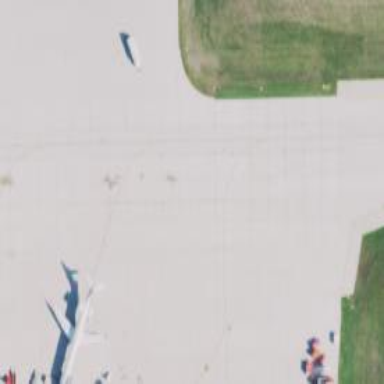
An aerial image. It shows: View of taxiway at the airport.